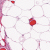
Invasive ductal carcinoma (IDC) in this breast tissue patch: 0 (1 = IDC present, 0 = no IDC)